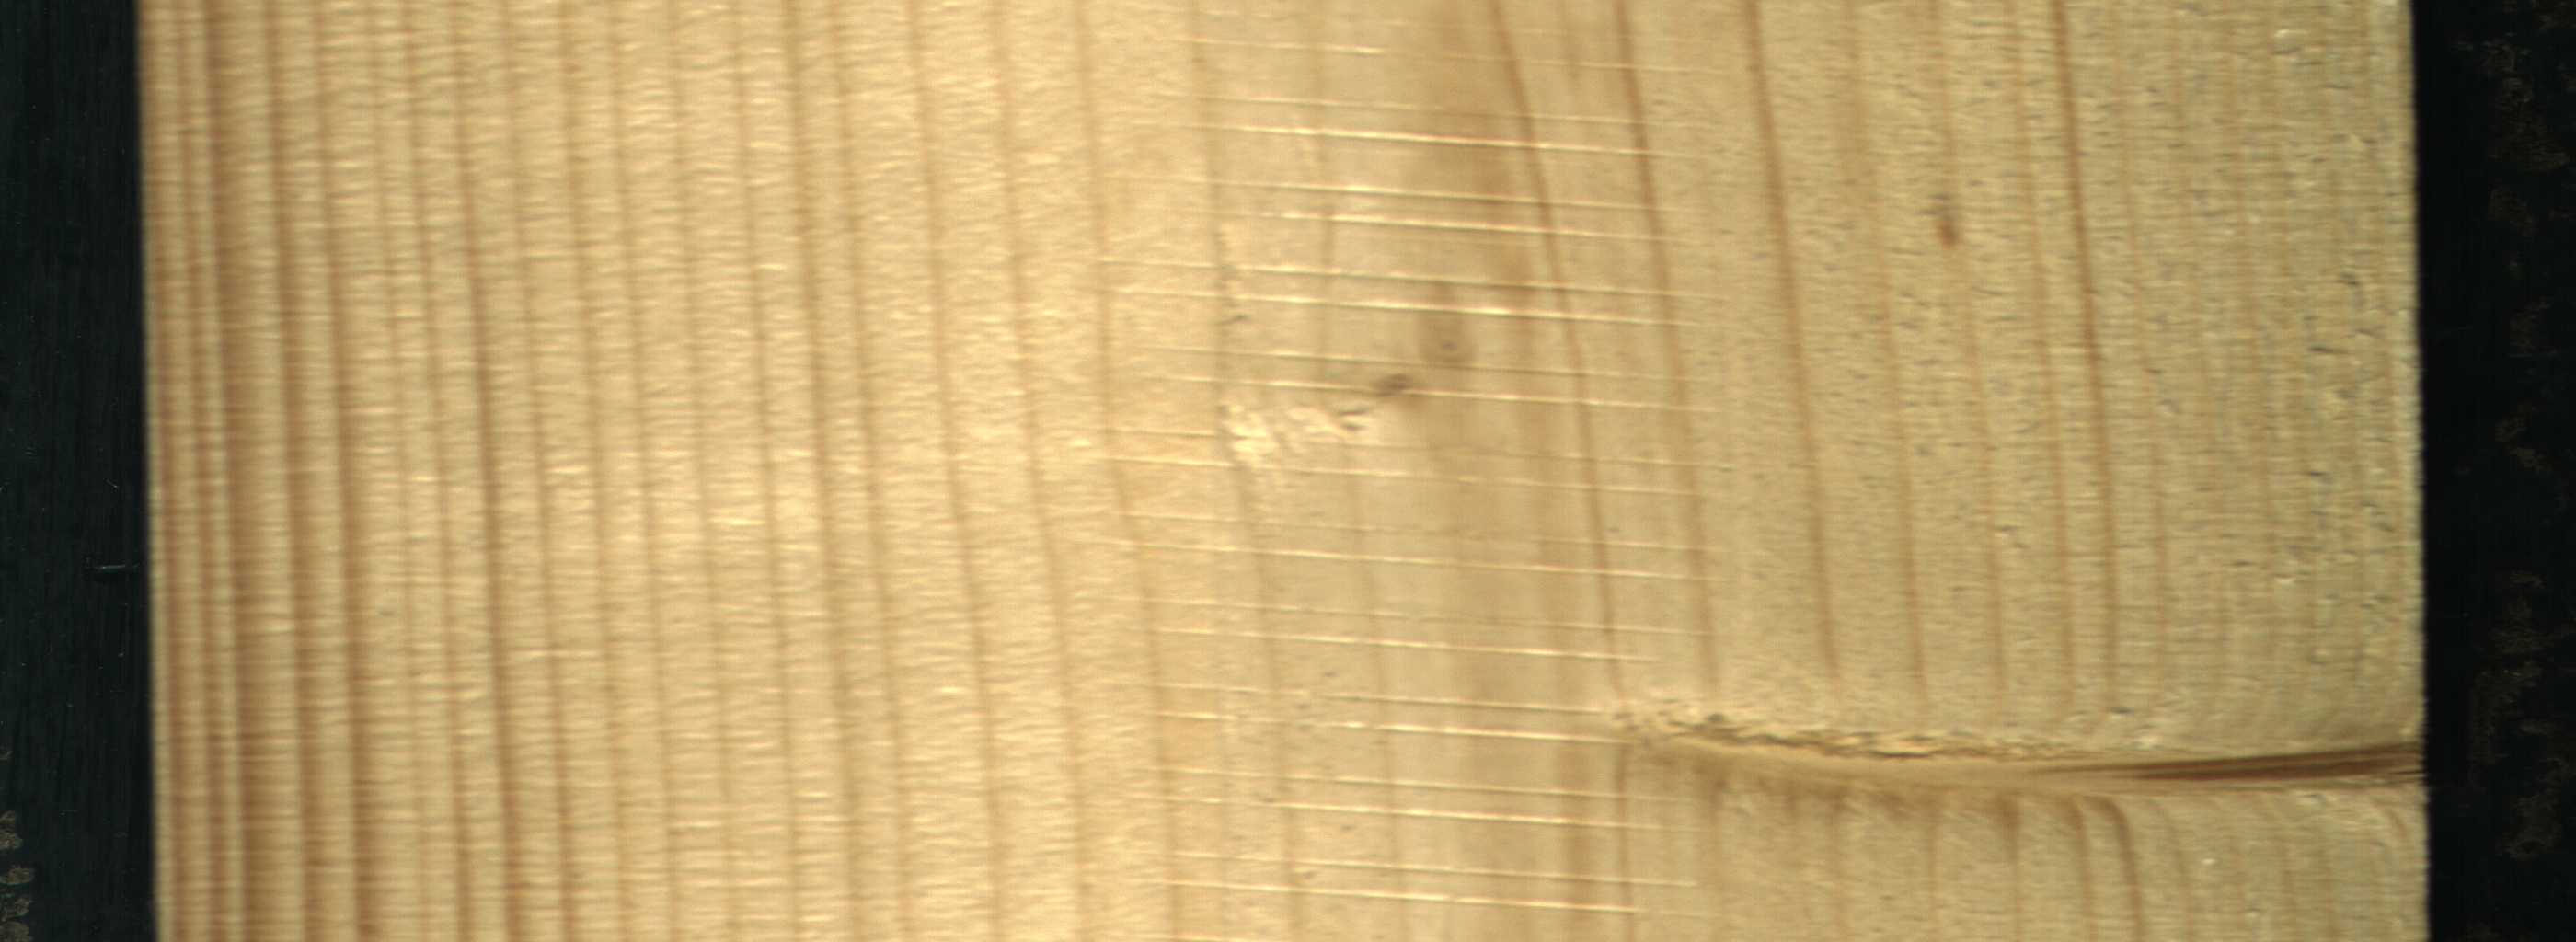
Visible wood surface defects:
Live_Knot